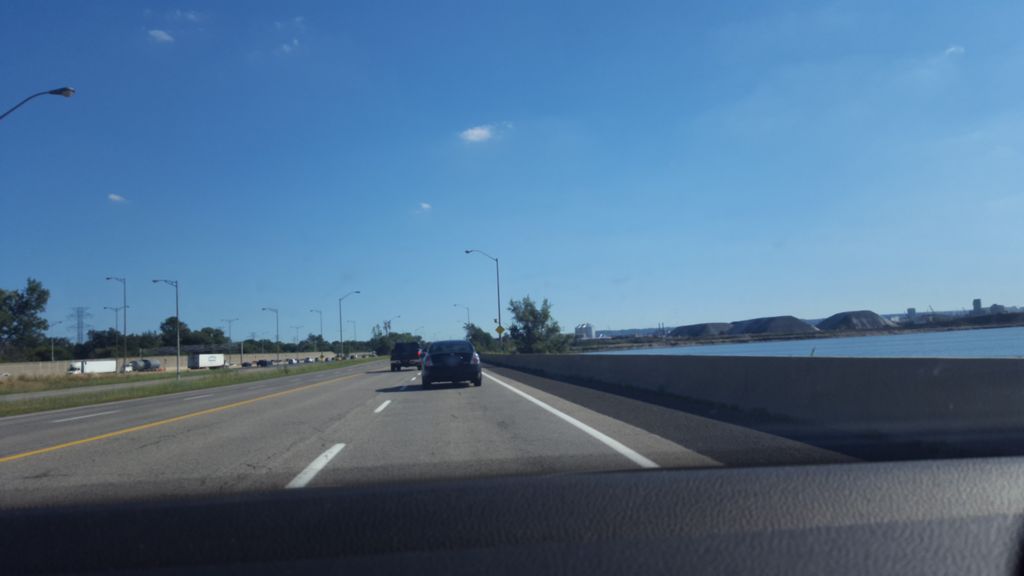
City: hamilton